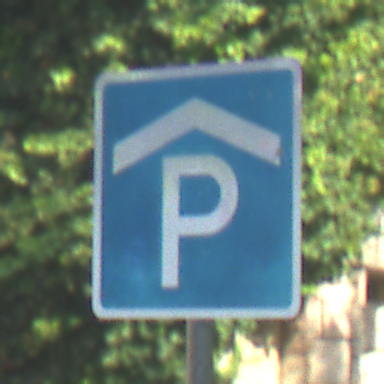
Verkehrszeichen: Parkhaus
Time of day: MorningAfternoon
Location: Outdoor (Urban)
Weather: PartlyCloudy
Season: NotSpecified
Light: Natural